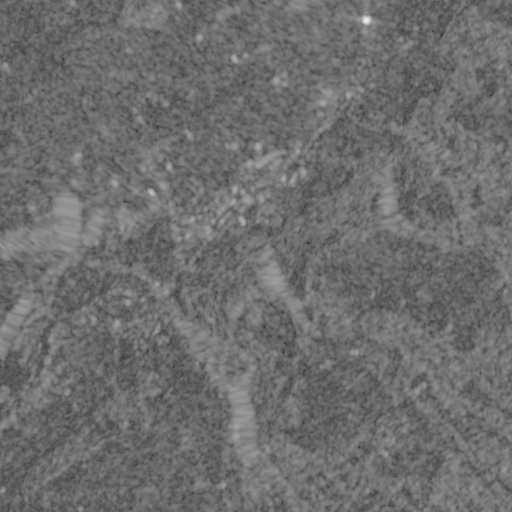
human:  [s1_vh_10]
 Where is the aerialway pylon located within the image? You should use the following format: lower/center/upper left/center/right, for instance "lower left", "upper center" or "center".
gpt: The aerialway pylon is located in the lower right of the image.
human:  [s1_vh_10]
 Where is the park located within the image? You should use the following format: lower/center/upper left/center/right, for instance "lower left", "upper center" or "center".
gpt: The park is located in the lower left of the image.
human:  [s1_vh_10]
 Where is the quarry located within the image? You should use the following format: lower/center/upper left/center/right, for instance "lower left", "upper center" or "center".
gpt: The quarry is located in the lower left of the image.
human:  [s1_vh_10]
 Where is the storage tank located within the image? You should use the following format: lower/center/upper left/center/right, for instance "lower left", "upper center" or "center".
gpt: The storage tank is located in the lower right of the image.
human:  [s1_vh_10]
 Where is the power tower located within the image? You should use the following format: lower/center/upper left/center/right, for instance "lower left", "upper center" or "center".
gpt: There is no power tower in the image.

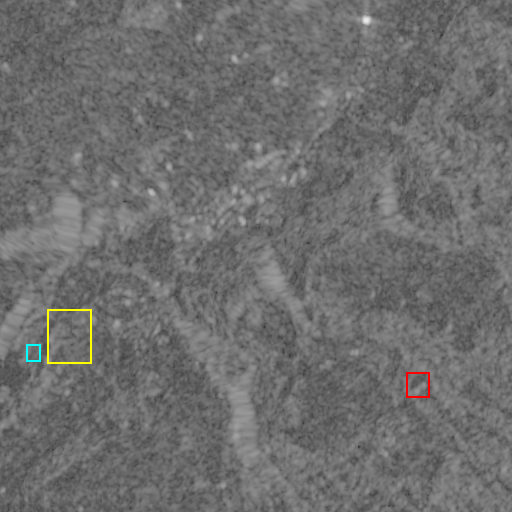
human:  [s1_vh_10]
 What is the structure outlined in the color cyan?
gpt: The structure outlined in cyan is a park.
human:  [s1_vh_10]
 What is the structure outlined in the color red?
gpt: The structure outlined in red is a parking lot.
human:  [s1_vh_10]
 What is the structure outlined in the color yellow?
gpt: The structure outlined in yellow is a quarry.
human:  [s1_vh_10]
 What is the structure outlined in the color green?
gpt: There is no green outline.